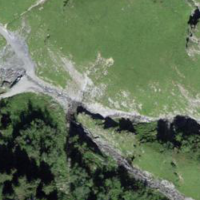
EUNIS habitat code: 23
Species observed at this site:
Erebia aethiops